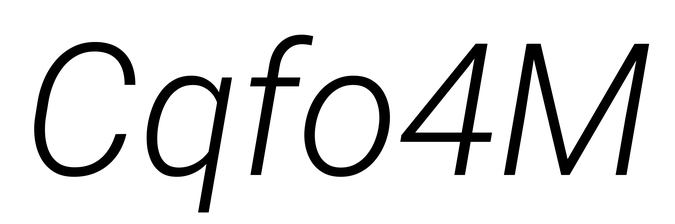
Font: Roboto-Italic_Light_Italic